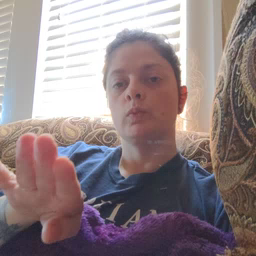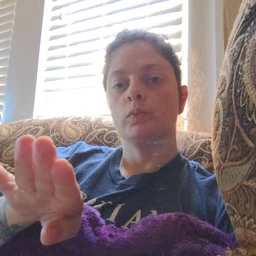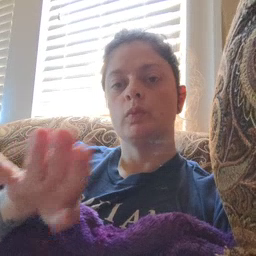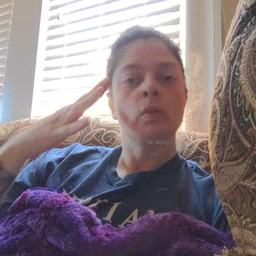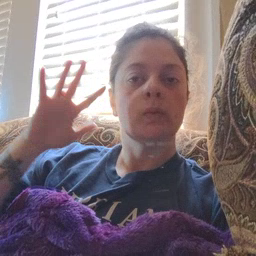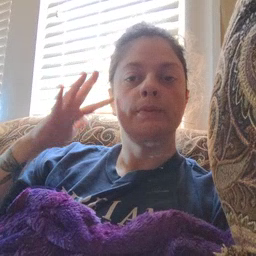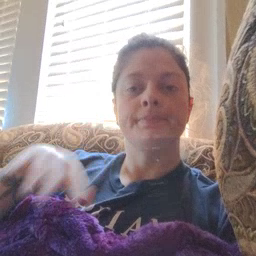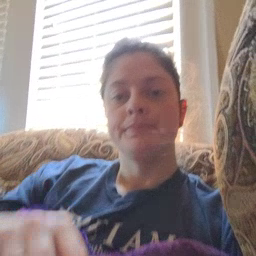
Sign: noisy